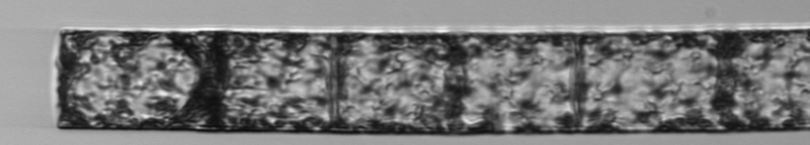
Label: Guinardia_flaccida